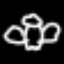
Label: angel